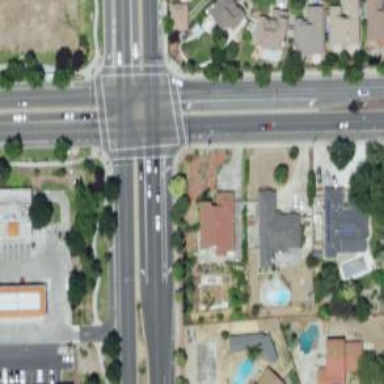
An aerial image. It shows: Marked road crossing.